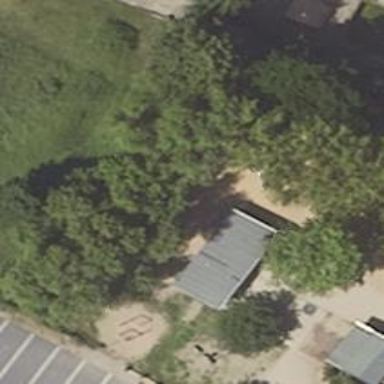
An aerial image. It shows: Playground area for leisure activities on the land.